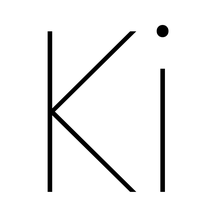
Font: Poppins-Thin